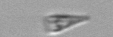
Label: Calciopappus